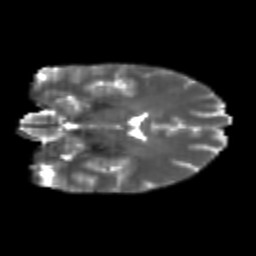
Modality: T2w
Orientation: coronal
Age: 25
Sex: female
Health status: healthy
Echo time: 0.074 s